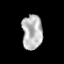
Tissue: prostate
Cell type: T cells
Senescence score: 0.2959
Nuclear area (px): 689
Mean DAPI intensity: 185.417